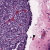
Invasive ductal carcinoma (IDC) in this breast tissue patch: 0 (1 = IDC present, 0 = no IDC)